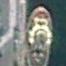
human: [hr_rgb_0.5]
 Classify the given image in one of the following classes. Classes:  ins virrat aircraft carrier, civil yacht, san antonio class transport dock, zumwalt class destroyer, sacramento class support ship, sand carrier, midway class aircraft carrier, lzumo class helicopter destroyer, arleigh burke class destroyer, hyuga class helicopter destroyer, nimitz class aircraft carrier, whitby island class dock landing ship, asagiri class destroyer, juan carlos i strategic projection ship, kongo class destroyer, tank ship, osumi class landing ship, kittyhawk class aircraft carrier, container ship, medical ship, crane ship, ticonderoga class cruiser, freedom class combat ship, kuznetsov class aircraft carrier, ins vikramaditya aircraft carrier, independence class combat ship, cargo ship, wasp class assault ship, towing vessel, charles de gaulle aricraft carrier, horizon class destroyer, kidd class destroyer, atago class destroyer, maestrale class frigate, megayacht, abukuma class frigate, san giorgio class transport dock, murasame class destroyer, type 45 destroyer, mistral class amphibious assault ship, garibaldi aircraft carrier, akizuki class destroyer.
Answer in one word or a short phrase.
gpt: Towing vessel